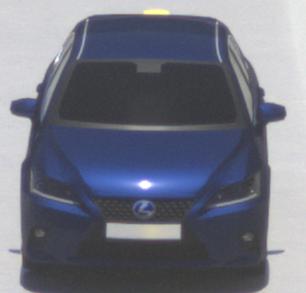
Make: Lexus
Model: CT 200h
Detailed model: CT (A10)
Model produced from: 2014/03
Model produced until: 2017/10
Doors: 5
Color: blue
Road condition: wet road
Daytime: midday
Contrast: high contrast